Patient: sex F, age 58
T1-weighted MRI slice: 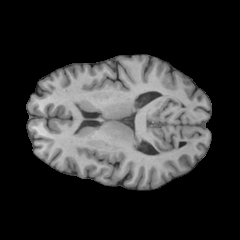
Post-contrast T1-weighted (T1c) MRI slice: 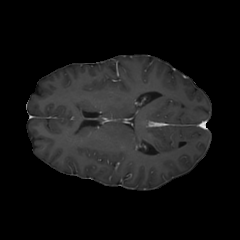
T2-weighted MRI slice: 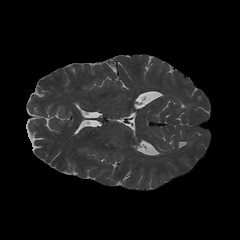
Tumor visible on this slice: no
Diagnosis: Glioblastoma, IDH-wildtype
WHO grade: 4